Question: What type of plant is identified?
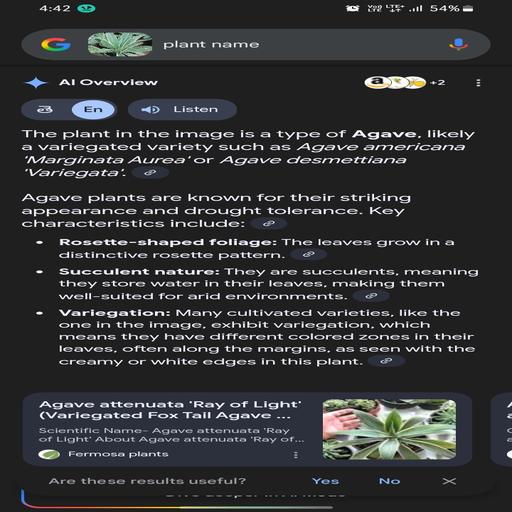
Answer: Agave